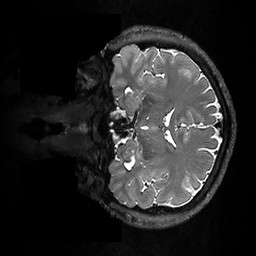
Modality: T2w
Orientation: coronal
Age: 35
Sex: male
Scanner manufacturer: ge
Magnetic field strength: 3 T
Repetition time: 3.202 s
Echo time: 0.05892 s